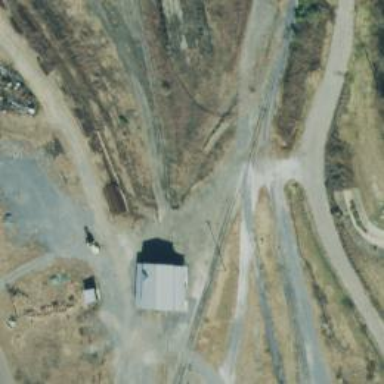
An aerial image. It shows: Rail spur service.